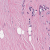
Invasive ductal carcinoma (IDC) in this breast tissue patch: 1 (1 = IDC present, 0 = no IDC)